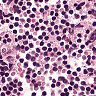
Metastatic tissue present: no